Question: I want to create a contour plot that has a color key next to it.
I would make the contour plot like this:
'''
data(volcano)
image(volcano)
contour(volcano, add = TRUE)
'''
However, 'image()' does not support a legend as far as I know. I saw that there is also a 'contourplot()' function in the 'lattice' package, however, I cannot figure it out how to overlay
the map with the contour lines when using 'levelplot(volcano)' and 'contourplot(volcano)'
Ideally I want my plot to look like this but with a color key:

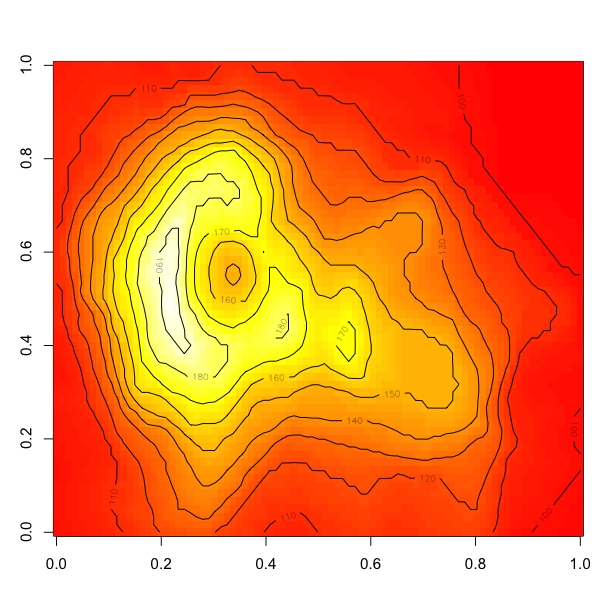
Answer: You could use 'image.plot' from the 'fields' package. This creates a legend by default.
'''
library(fields)
image.plot(volcano)
contour(volcano, add = TRUE)
'''